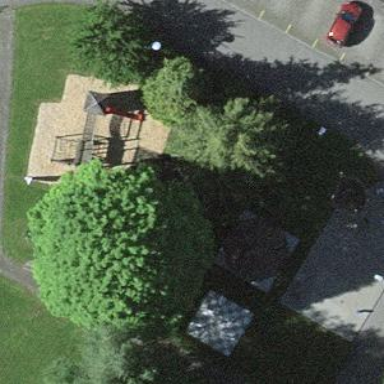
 and various structures for children to play on."